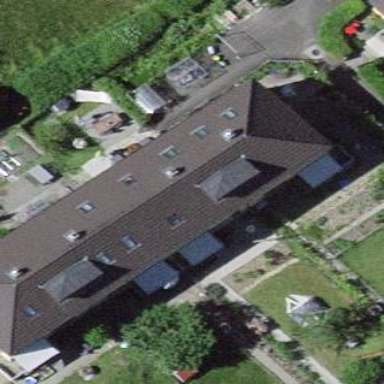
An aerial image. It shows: Apartment building with hipped roof.